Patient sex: M
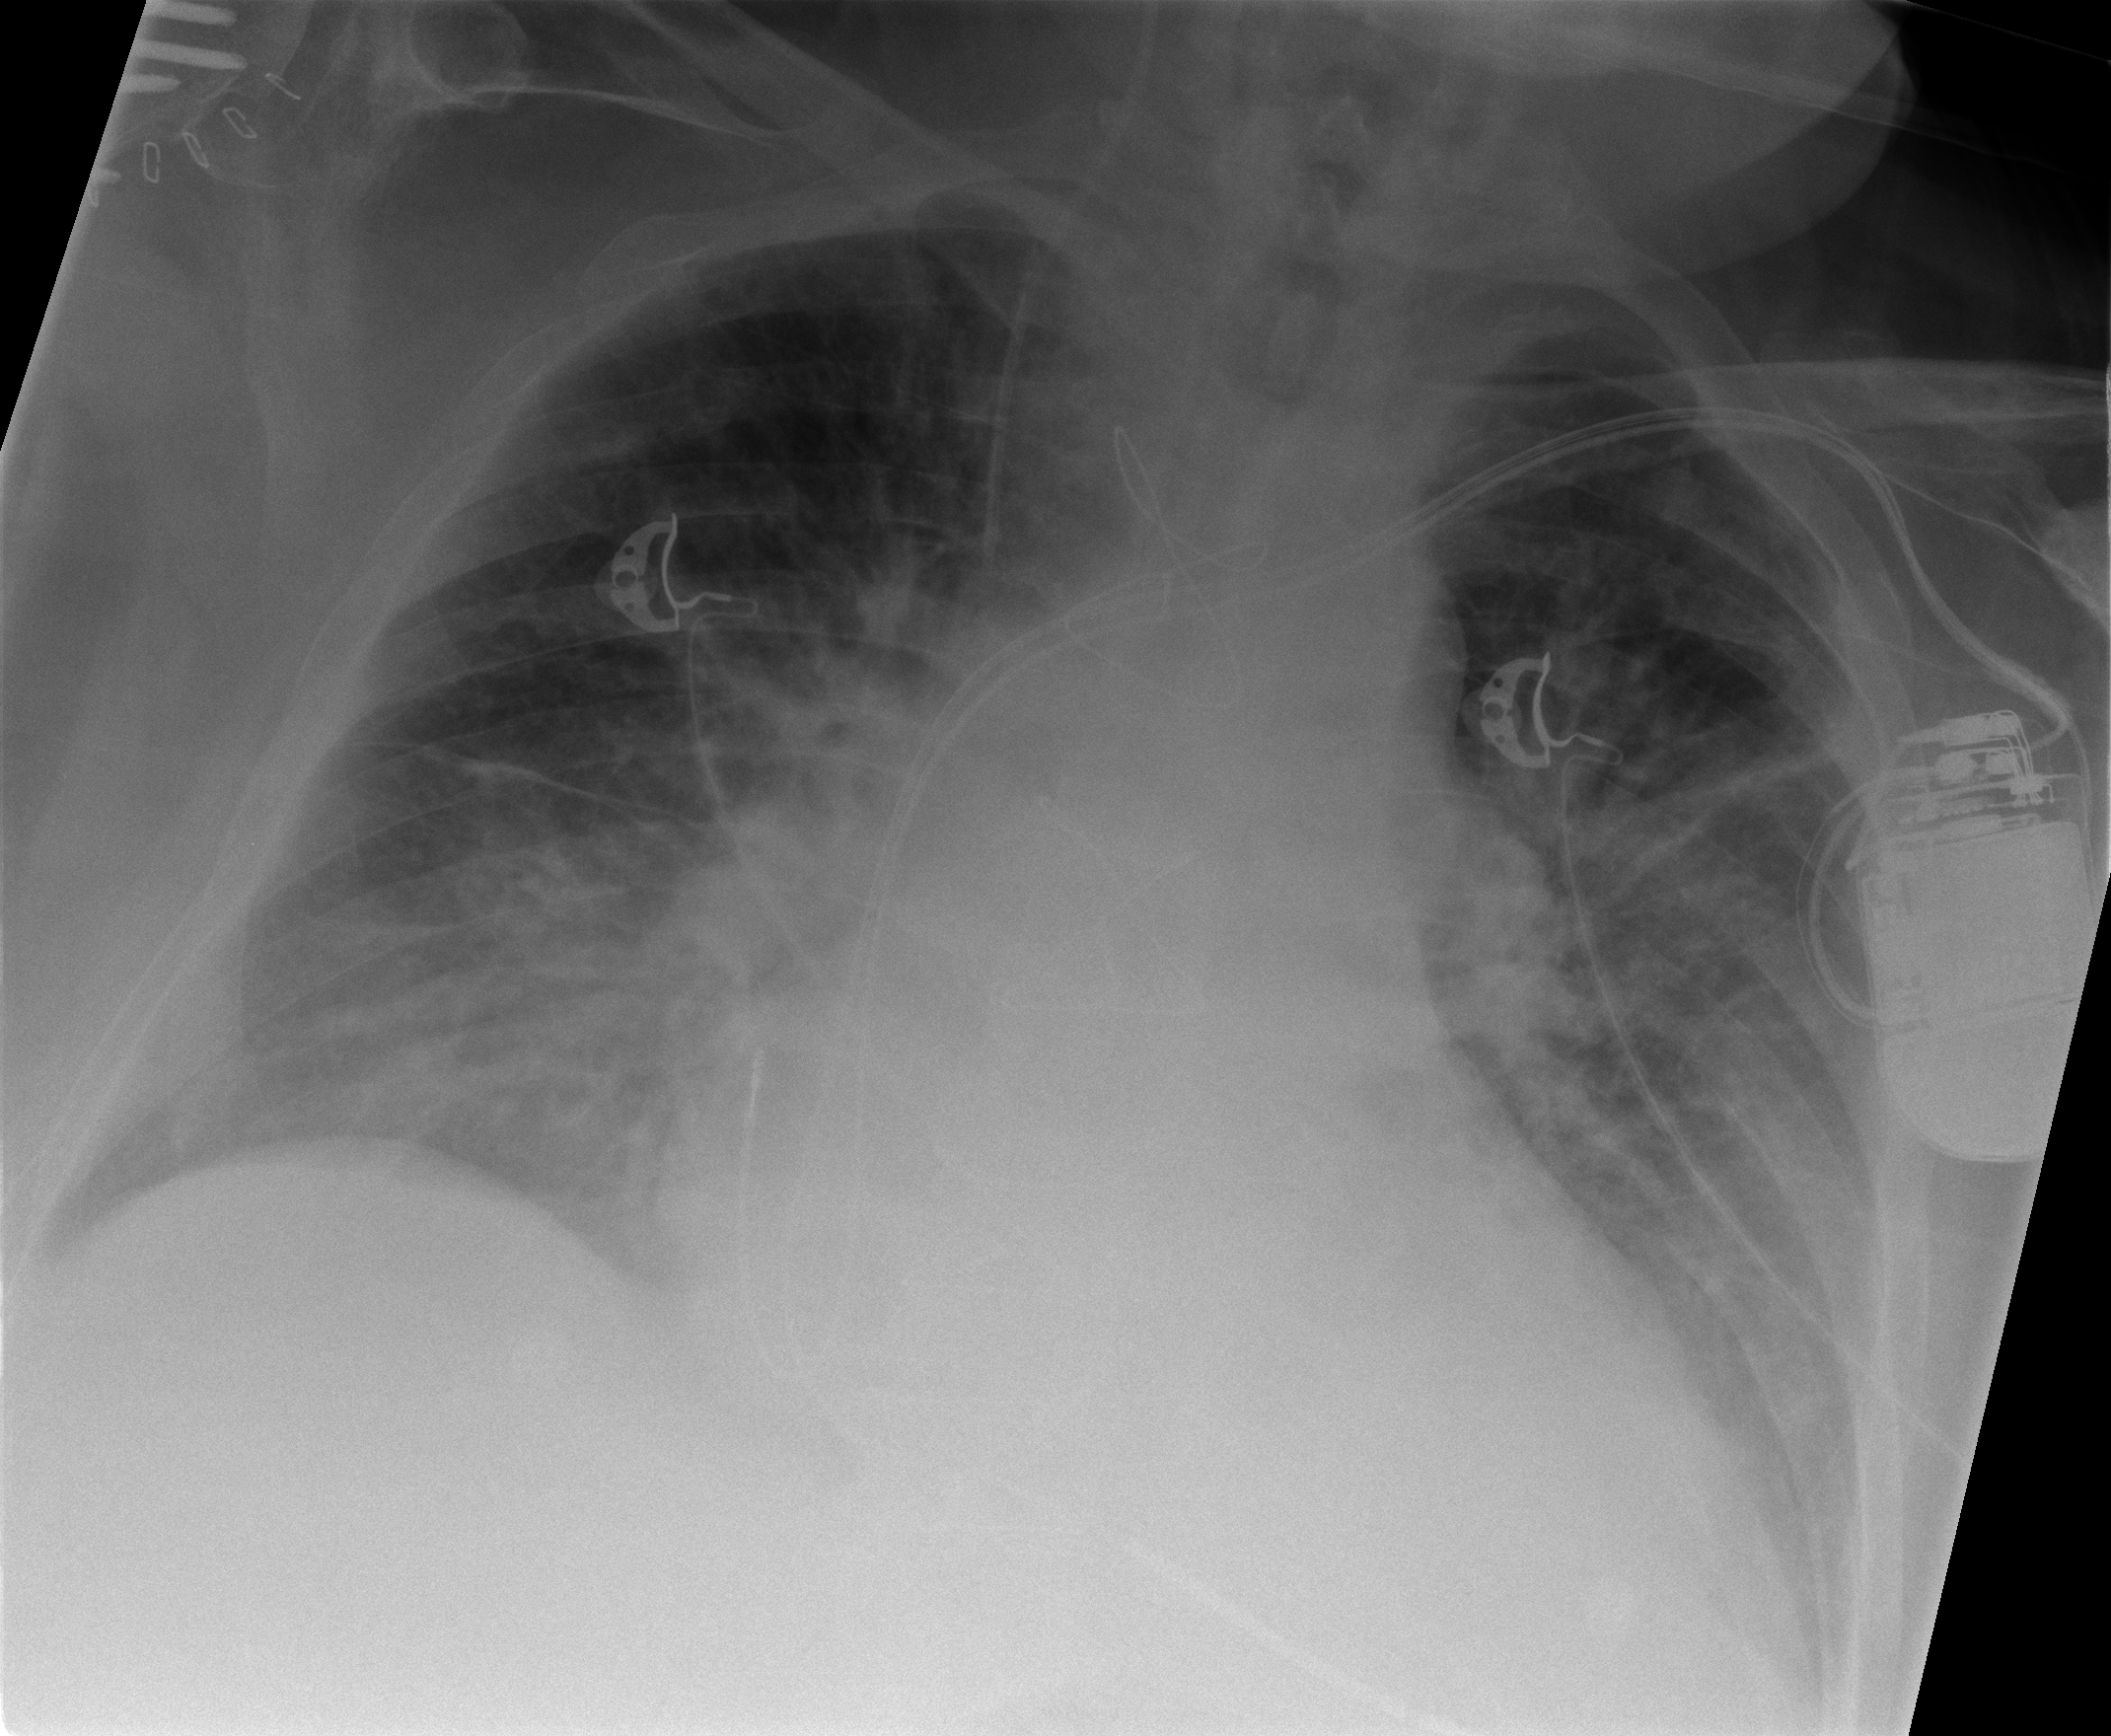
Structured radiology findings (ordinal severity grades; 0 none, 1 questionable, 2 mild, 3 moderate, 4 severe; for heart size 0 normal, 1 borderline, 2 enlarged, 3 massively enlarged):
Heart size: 2
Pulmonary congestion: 2
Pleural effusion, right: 2
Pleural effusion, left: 2
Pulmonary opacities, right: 2
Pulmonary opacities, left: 2
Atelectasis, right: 2
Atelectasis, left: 2